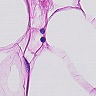
Metastatic tissue present: no